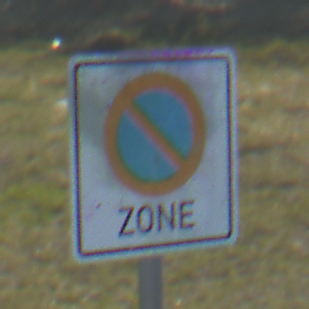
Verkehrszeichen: BeginnEingeschraenktesHalteverbotZone
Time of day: MorningAfternoon
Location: Outdoor (Nature)
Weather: PartlyCloudy
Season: NotSpecified
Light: Natural